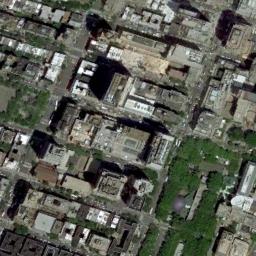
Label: commercial_area